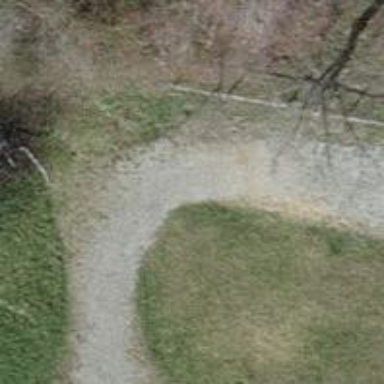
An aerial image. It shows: Track with pebblestone surface. The track type is grade2.